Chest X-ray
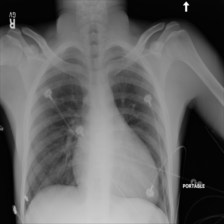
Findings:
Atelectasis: negative
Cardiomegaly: negative
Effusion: negative
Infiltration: positive
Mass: negative
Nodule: negative
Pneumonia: negative
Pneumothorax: negative
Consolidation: negative
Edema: negative
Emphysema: negative
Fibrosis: negative
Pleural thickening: negative
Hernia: negative